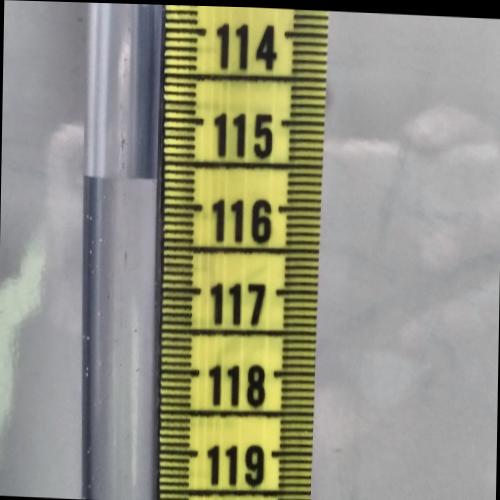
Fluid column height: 115.7 cm